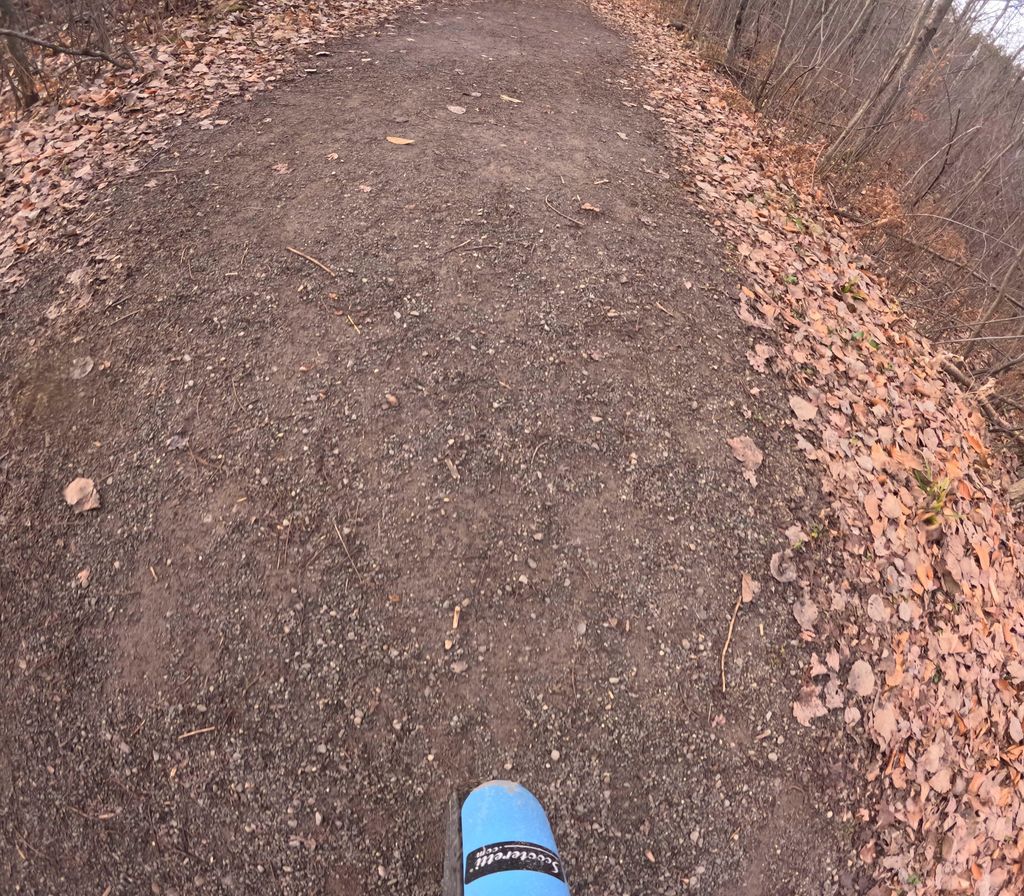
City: ottawa-gatineau